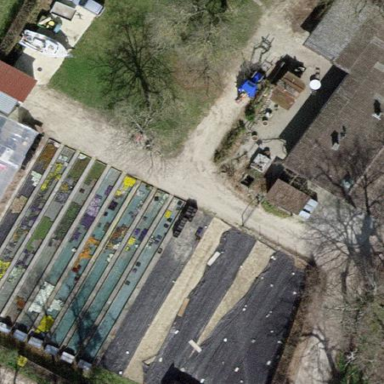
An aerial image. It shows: Farmyard area.